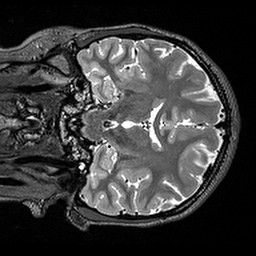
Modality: T2w
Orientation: coronal
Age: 21
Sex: female
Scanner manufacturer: siemens
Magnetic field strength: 3 T
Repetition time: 3.2 s
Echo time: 0.567 s